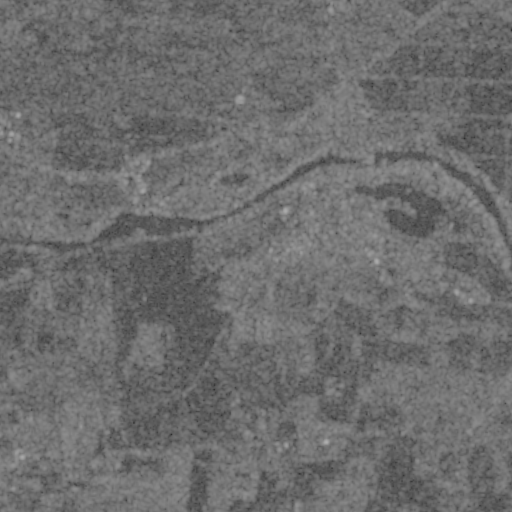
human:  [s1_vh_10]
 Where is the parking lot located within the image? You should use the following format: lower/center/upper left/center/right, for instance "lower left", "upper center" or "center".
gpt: The parking lot is located in the upper center of the image.
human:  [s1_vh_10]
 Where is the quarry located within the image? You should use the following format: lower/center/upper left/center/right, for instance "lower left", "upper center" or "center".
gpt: The quarry is located in the upper left of the image.
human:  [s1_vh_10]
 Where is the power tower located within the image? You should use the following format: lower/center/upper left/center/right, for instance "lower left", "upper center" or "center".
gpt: There is no power tower in the image.

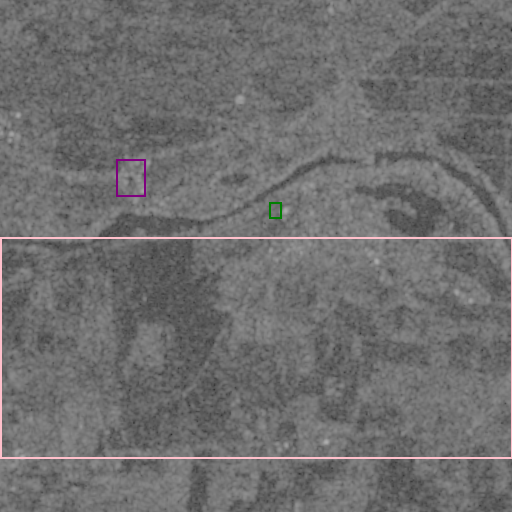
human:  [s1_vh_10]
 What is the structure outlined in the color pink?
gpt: The structure outlined in pink is a crop field.
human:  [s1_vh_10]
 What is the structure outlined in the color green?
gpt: The structure outlined in green is a park.
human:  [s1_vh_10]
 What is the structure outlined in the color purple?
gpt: The structure outlined in purple is a quarry.
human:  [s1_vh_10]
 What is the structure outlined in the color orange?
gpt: There is no orange outline.